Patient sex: M
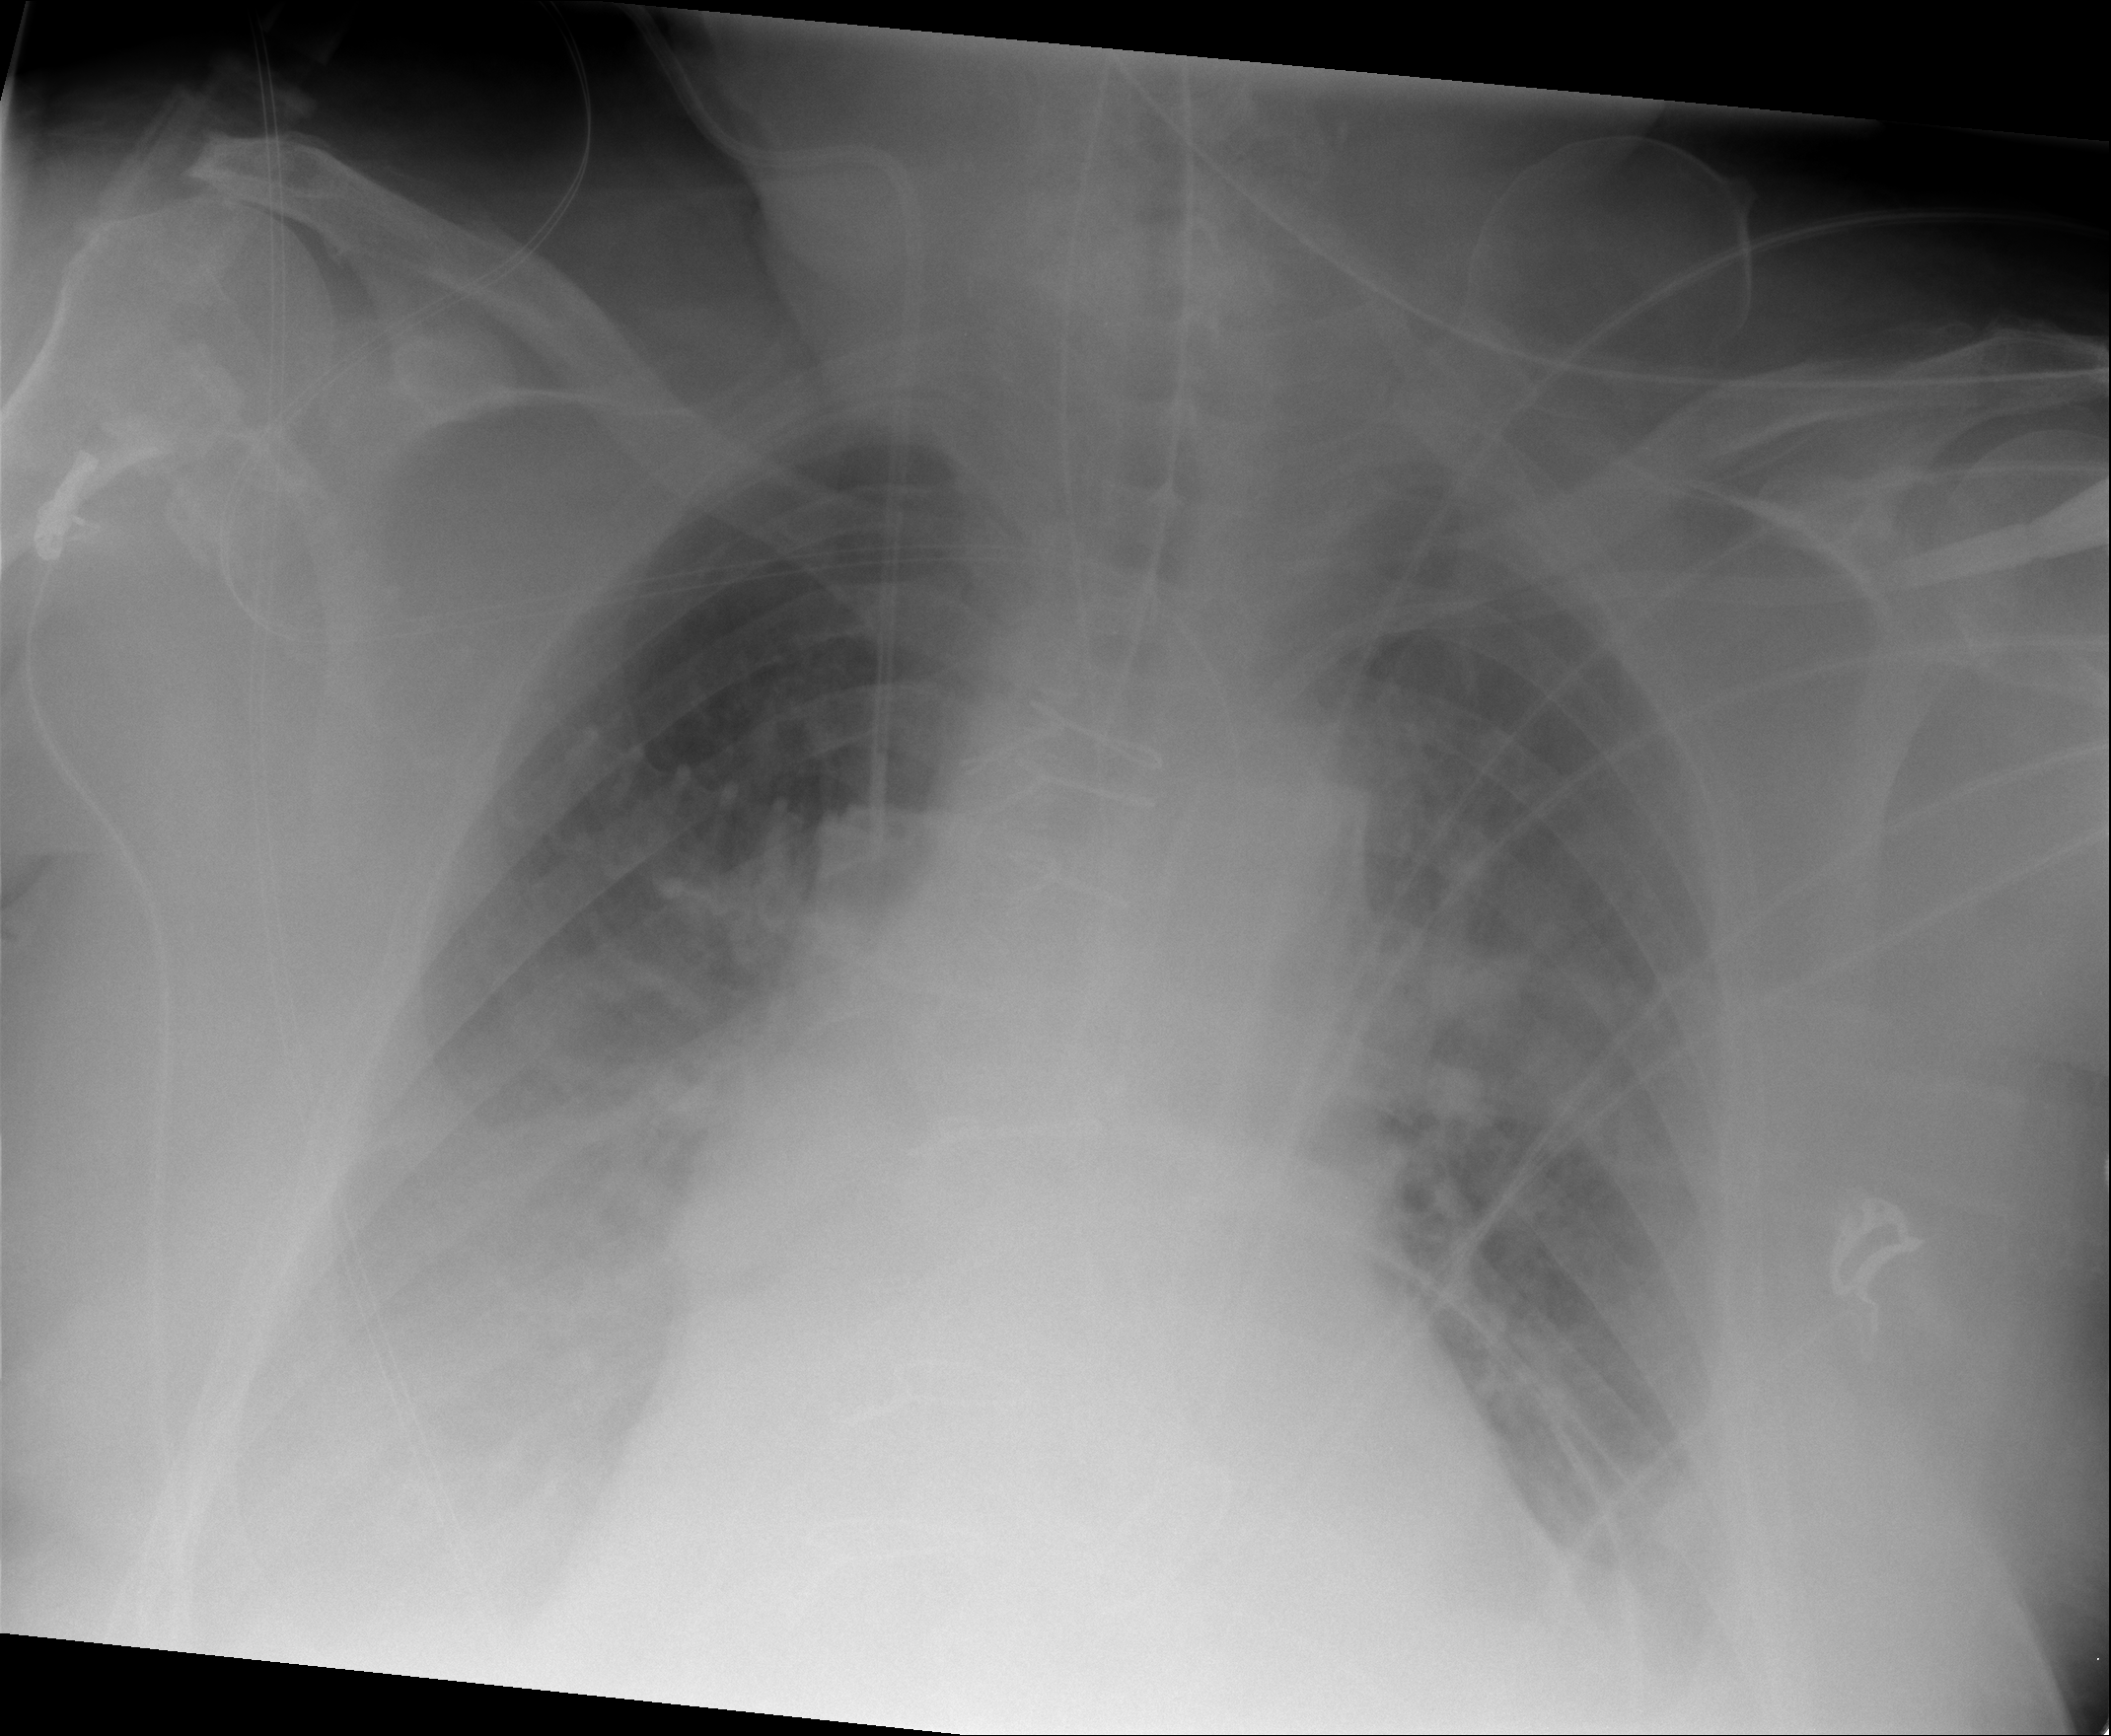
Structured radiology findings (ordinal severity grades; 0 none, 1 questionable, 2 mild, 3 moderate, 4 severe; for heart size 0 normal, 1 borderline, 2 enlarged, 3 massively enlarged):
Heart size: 2
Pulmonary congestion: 3
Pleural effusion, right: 2
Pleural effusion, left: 2
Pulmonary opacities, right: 2
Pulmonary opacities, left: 3
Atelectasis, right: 3
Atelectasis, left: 3